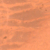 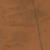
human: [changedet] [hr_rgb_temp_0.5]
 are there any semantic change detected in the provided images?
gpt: A vertical street was made in the middle of the desert.